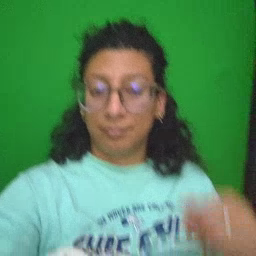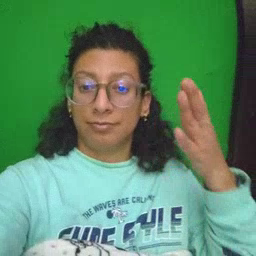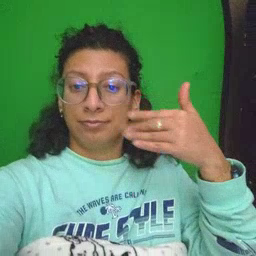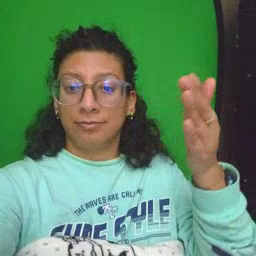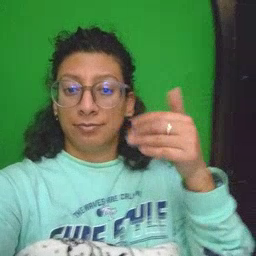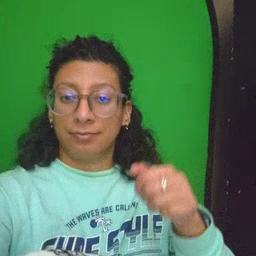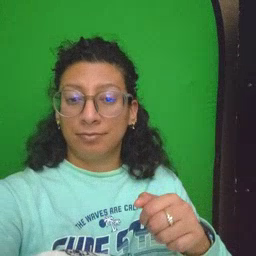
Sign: flag